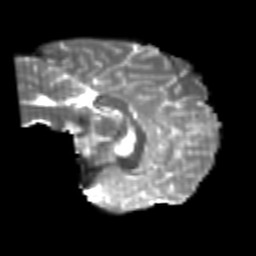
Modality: T2w
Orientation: sagittal
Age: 22
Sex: male
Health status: healthy
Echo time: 0.074 s